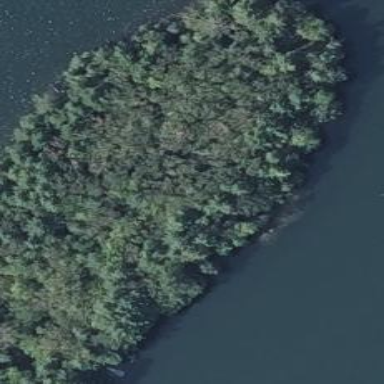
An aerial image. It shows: Island.